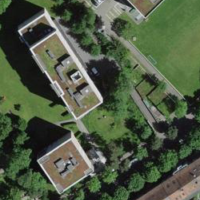
EUNIS habitat code: 54
Species observed at this site:
Fagus sylvatica